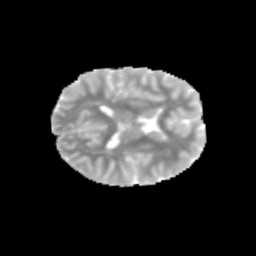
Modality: MD
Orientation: axial
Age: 10
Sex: female
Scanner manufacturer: siemens
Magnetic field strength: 3 T
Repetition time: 3.8 s
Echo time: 0.07 s